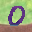
Label: 0